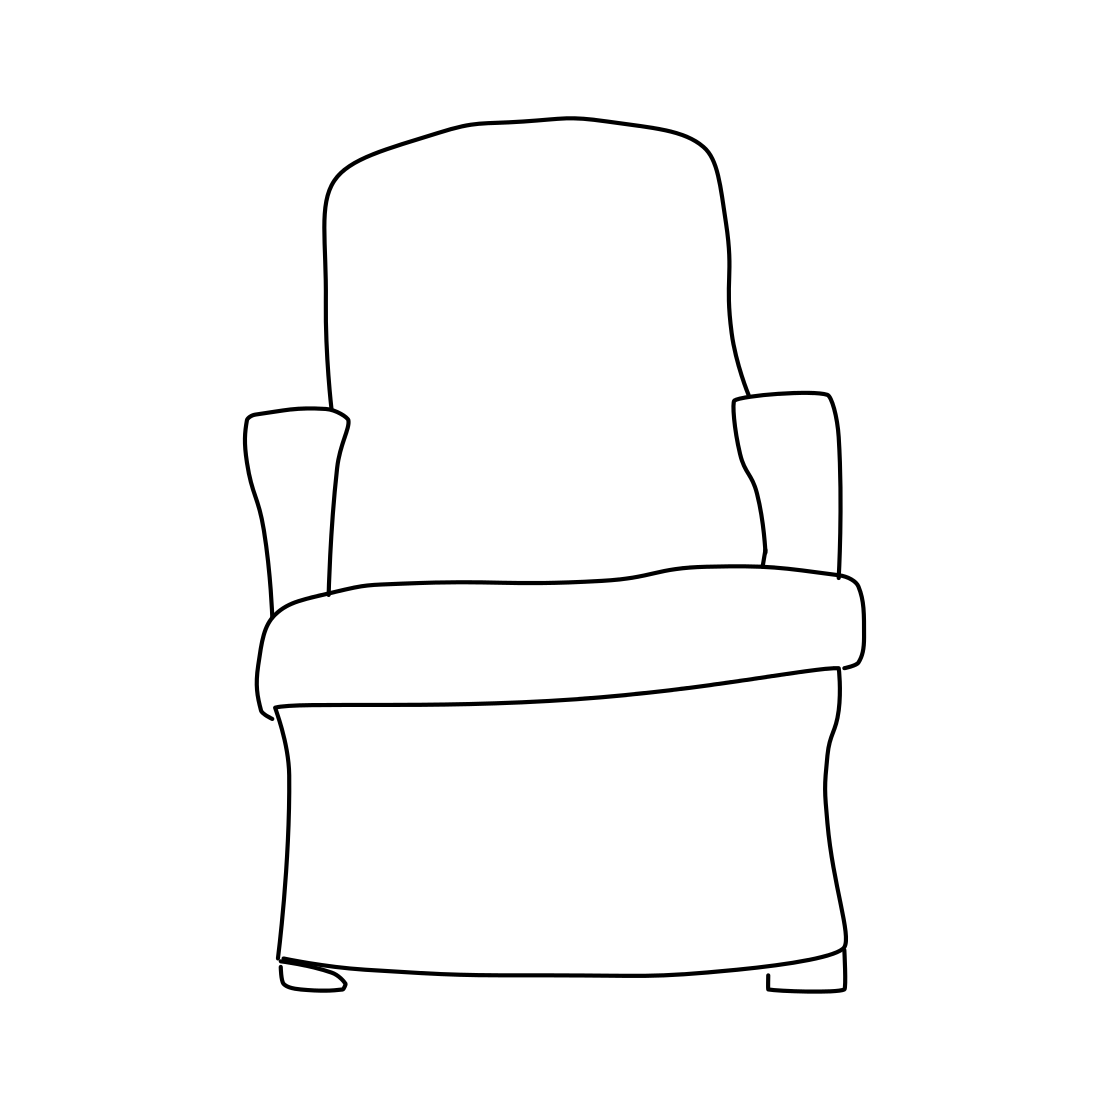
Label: armchair